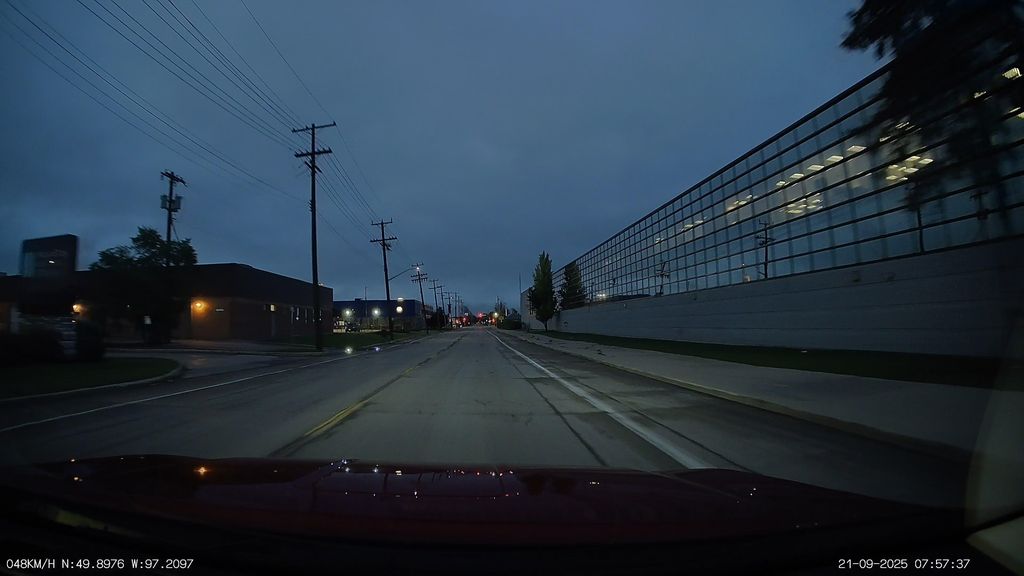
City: winnipeg